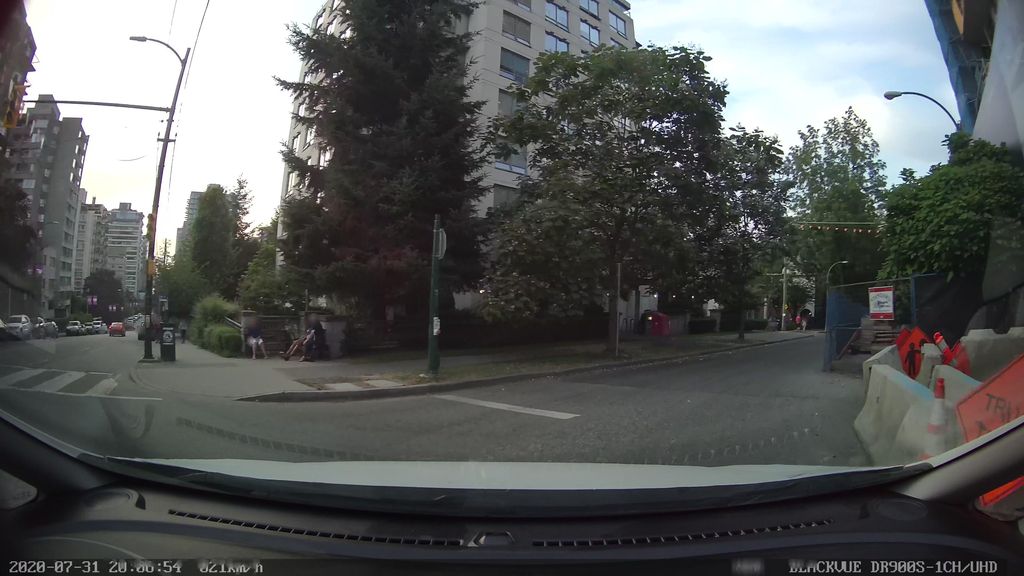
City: vancouver